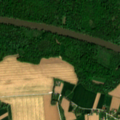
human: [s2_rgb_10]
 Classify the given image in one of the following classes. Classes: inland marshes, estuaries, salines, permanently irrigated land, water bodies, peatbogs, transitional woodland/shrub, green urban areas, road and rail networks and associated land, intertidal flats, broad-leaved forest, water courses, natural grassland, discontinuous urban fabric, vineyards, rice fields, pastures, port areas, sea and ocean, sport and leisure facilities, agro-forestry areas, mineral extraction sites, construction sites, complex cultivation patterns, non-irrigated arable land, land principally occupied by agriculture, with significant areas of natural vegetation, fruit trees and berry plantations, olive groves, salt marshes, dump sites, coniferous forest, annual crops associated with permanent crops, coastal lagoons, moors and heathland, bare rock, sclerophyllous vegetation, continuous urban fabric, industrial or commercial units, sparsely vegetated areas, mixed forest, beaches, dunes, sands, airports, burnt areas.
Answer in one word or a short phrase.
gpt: non-irrigated arable land, broad-leaved forest, water courses